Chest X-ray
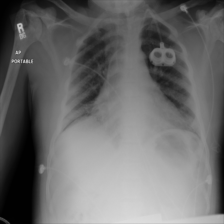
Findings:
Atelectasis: negative
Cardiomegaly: negative
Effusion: negative
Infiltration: negative
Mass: negative
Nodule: negative
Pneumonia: negative
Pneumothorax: negative
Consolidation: negative
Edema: negative
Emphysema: negative
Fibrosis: negative
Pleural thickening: negative
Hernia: negative